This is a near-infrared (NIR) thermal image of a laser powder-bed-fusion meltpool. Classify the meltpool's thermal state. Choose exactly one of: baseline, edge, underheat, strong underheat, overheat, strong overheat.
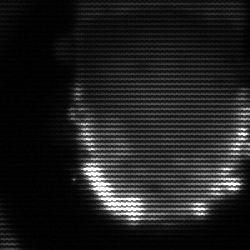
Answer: baseline